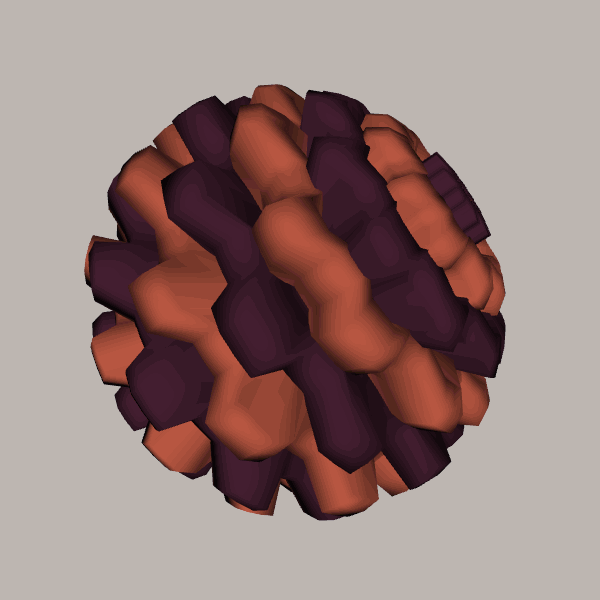
Background: light